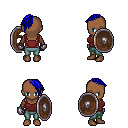
a pixel art fantasy rpg character, female body template, human, dark skin, maroon pirate shirt, teal pants, blue long mohawk hairstyle, metal gloves, shield, four views (front, back, left, right), 2x2 character sprite sheet, small pixel art, hard edges, no anti-aliasing